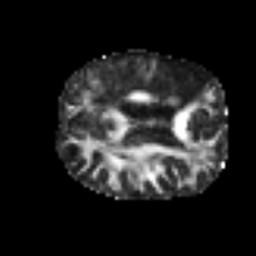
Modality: FA
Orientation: axial
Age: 49
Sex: male
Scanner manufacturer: siemens
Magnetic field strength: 3 T
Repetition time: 6.1 s
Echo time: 0.101 s